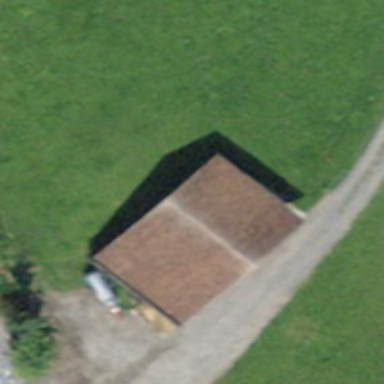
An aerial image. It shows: Barn.